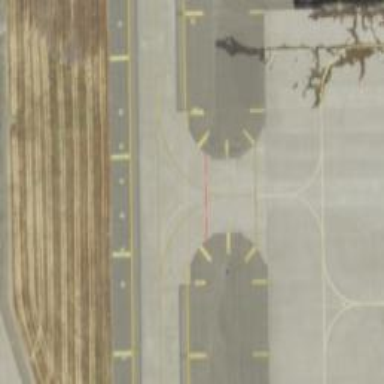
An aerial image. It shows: Image of taxiway at airport.